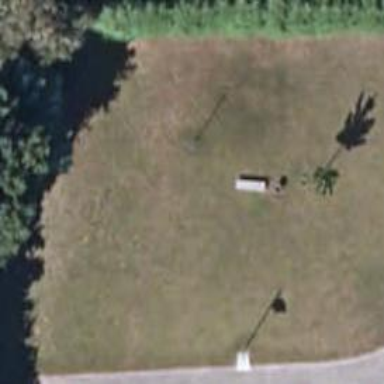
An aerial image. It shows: Bench for seating.